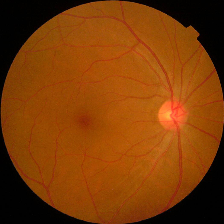
Diabetic retinopathy grade: No DR